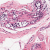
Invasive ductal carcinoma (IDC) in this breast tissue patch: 0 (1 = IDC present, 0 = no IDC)